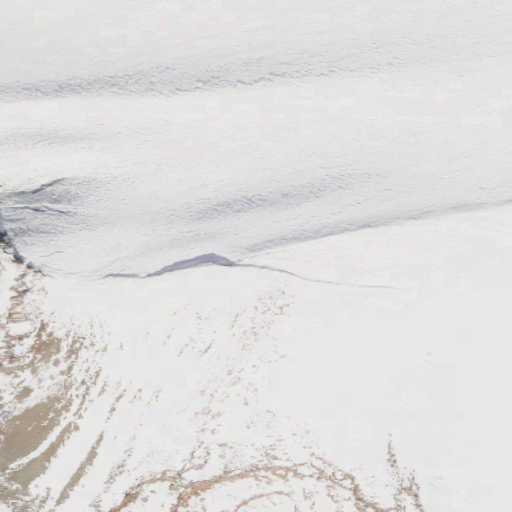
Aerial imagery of mountain in Washington named Point Success containing snow and barren land